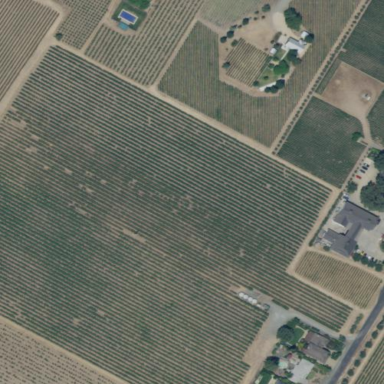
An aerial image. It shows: Vineyard growing wine grapes.